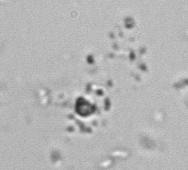
Label: Phaeocystis_debris